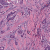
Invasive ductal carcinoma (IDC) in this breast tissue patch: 1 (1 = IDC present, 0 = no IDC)